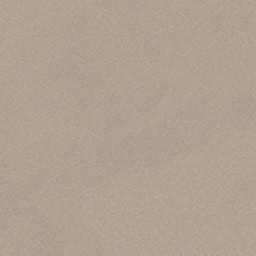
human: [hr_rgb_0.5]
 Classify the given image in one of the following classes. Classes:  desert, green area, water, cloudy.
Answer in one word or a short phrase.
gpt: desert